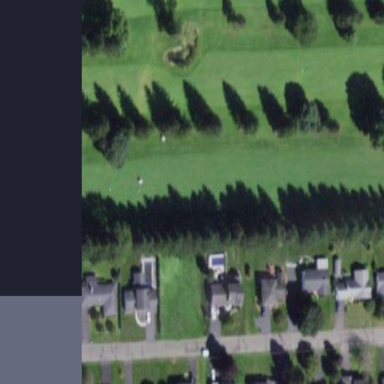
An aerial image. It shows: Lush grass fairway on golf course.